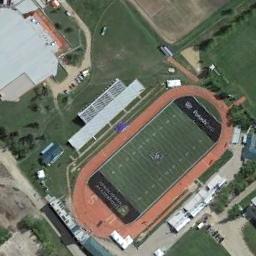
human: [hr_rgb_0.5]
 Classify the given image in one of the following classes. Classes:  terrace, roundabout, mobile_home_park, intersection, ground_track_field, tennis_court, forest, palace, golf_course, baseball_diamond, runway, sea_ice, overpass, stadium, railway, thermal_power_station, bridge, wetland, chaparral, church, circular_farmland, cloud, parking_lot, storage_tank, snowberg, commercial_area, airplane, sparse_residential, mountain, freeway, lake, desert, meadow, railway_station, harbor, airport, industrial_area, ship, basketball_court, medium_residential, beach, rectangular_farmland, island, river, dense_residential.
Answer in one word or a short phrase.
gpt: ground_track_field